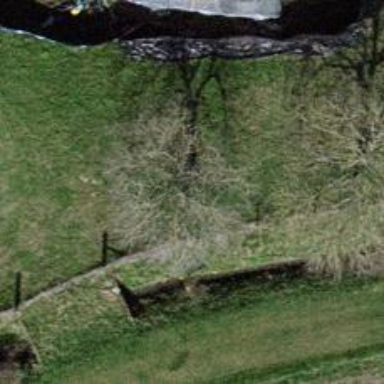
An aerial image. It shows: Beautiful tree in nature.